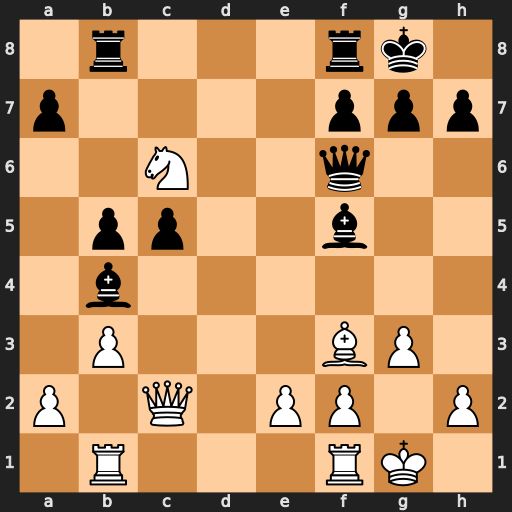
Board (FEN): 1r3rk1/p4ppp/2N2q2/1pp2b2/1b6/1P3BP1/P1Q1PP1P/1R3RK1
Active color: w
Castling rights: -
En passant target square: -
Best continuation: Qxf5 Qxf5 Ne7+ Kh8 Nxf5